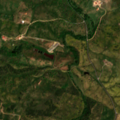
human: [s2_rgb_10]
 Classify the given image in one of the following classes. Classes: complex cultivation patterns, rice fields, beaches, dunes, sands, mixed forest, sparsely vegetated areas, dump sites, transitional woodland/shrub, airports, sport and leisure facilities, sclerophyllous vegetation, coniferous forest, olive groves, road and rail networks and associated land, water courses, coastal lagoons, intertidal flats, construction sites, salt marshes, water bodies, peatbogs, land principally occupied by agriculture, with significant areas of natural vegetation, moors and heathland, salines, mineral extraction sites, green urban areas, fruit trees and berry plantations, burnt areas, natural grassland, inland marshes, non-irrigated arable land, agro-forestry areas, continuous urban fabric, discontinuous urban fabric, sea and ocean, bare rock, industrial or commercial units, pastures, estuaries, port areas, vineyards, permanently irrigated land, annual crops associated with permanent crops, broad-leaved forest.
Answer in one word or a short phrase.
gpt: continuous urban fabric